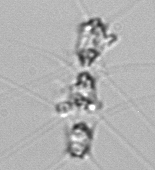
Label: Chaetoceros_didymus_TAG_external_flagellate